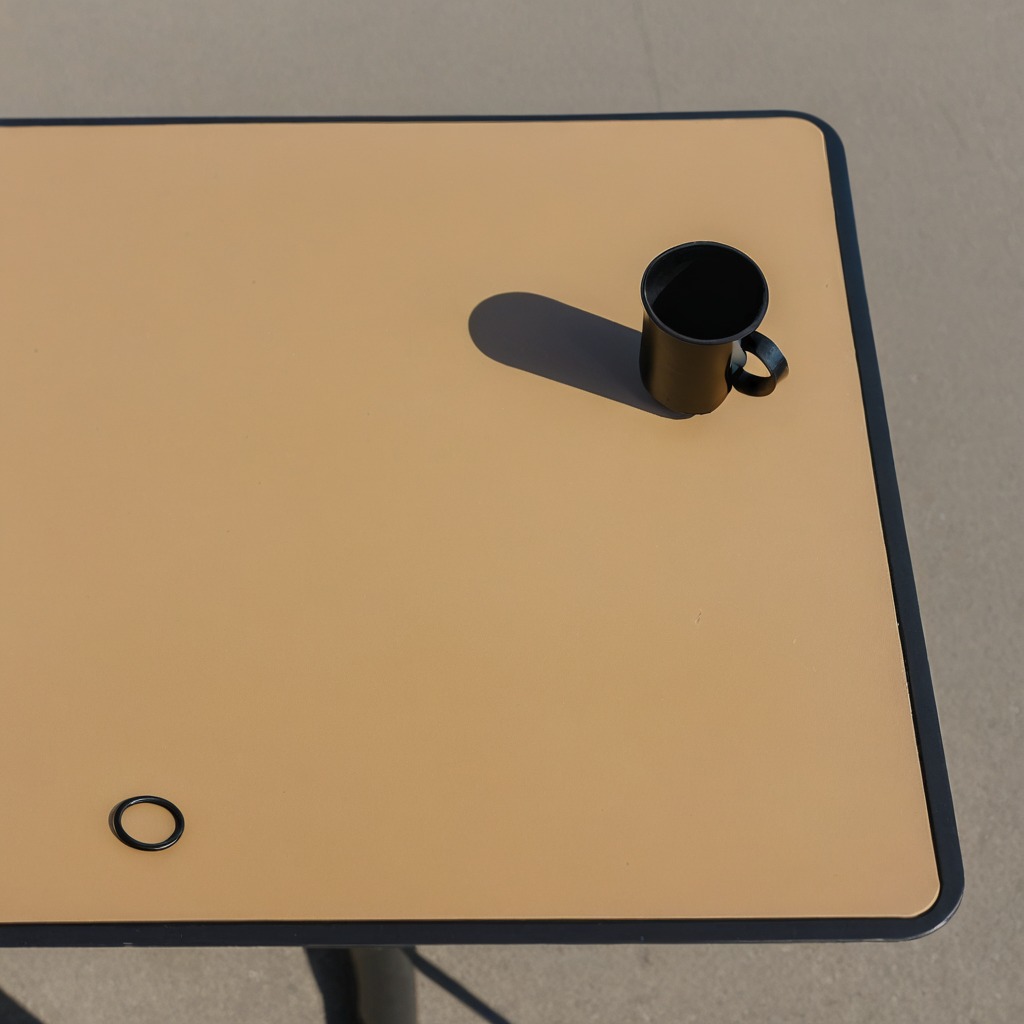
A rubber O-ring is lying on a textured surface.